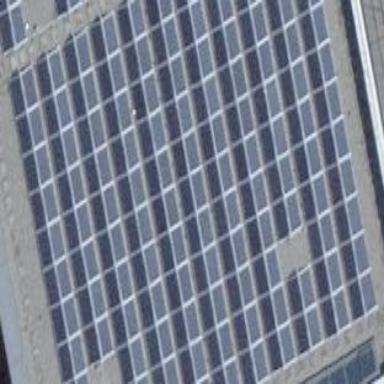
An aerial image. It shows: Solar power generator.